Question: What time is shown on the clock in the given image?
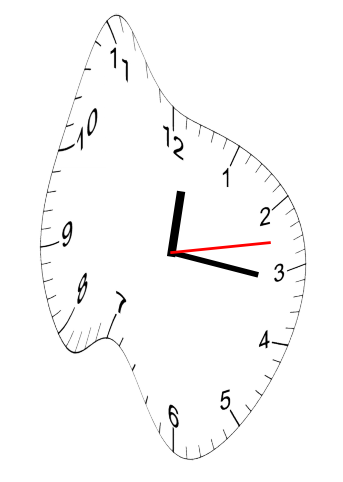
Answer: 12:16:13